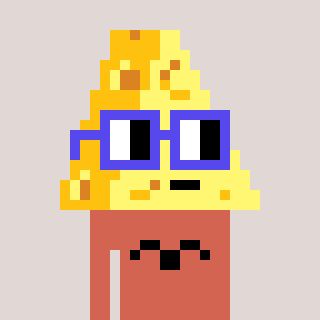
a pixel art character with square blue glasses, a cheese-shaped head and a peachy-colored body on a warm background